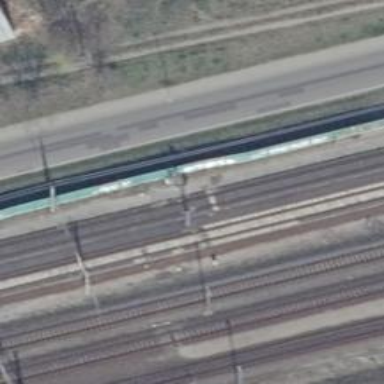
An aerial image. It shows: Railway signal.